Question: I was wondering if it was possible to define several areas in a web page. I'm not talking about the classic rectangular division (made by "div"), but something more: to define areas of various shapes, maybe not polygonal, as, for instance, in the picture below.

I don't know lots of things:
- - -
Building a page like this, maybe, is a crazy thing and, in my inexperience, I don't know. I'm just trying to understand the potentiality and the limits of html and css in this sense.
Thank you.
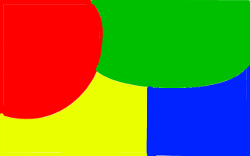
Answer: You can create circle DIV using CSS this way (for example):
'''
.circle {
border-radius: 50%;
}
.circle1 {
width: 100px;
height: 100px;
background: yellow;
border: 3px solid red;
}
.circle2 {
width: 50px;
height: 50px;
background: #ccc;
border: 3px solid #000;
}
'''
and usign this CSS in your DIVs:
'''
<div class="circle circle1"></div>
<div class="circle circle2"></div>
'''